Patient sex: M
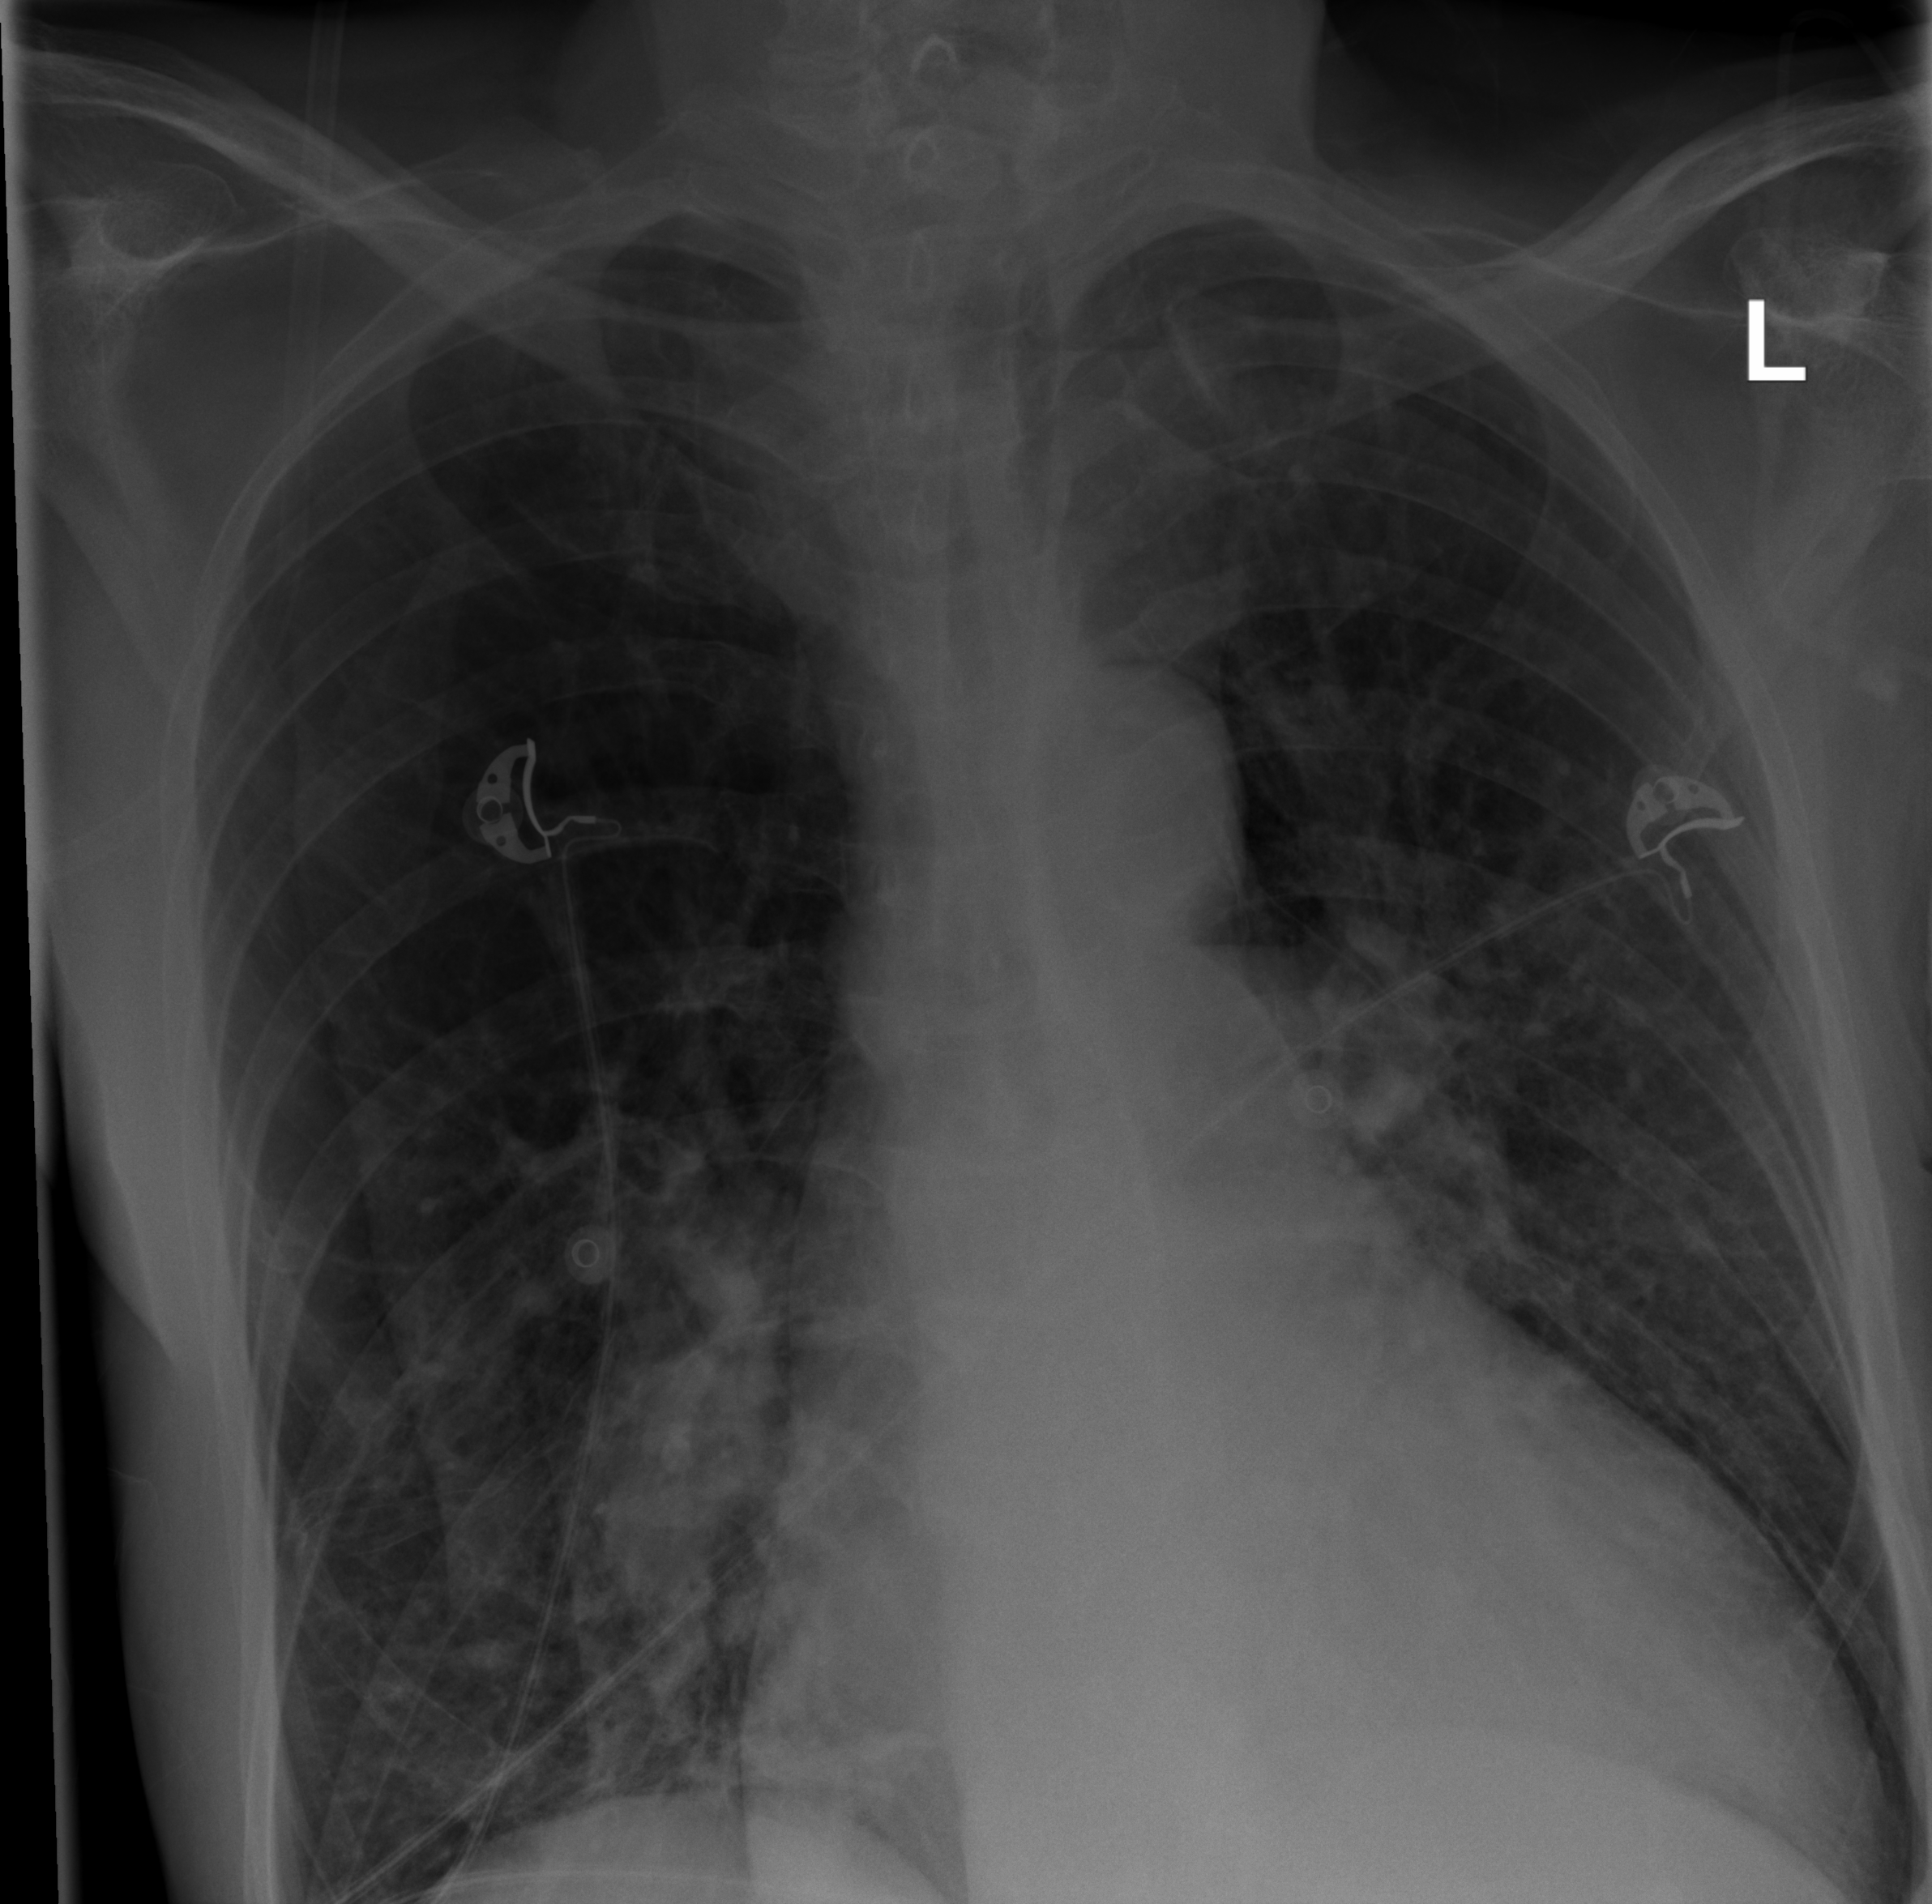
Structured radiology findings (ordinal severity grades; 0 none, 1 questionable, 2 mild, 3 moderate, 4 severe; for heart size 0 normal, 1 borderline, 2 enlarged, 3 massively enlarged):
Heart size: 2
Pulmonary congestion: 0
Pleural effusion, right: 0
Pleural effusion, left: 0
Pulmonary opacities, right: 2
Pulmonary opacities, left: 2
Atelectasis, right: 2
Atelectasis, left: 2